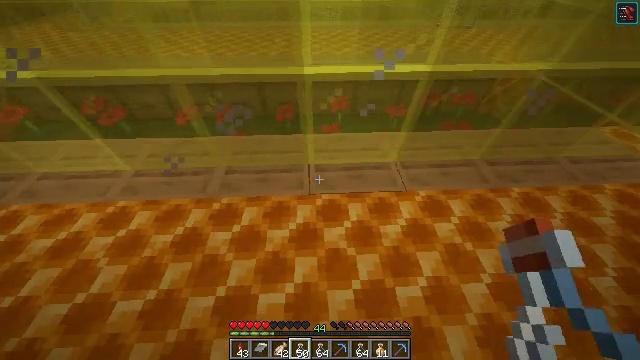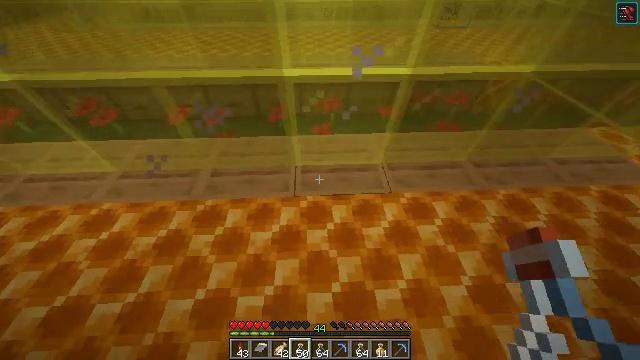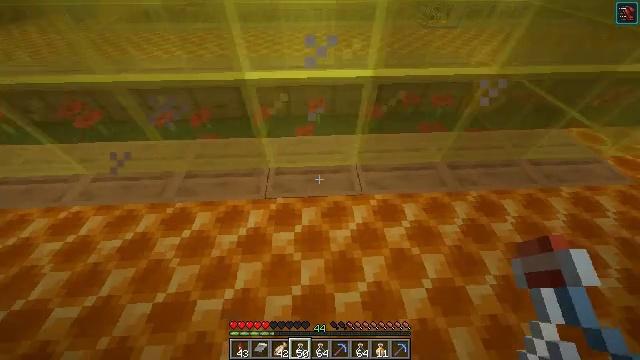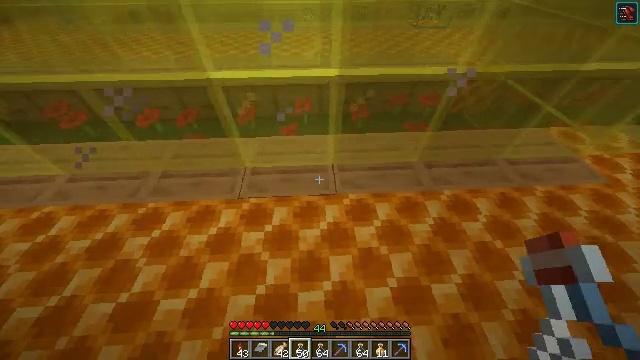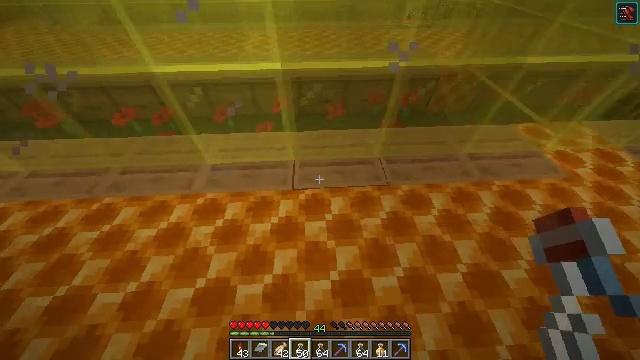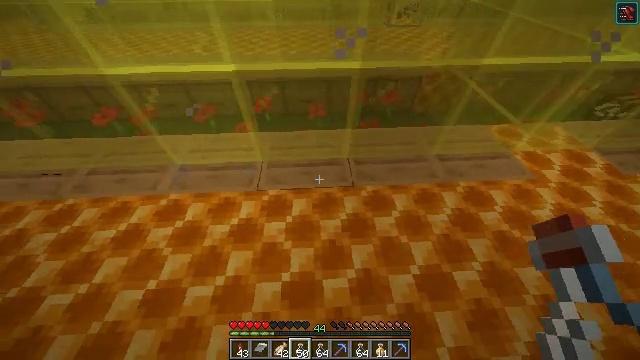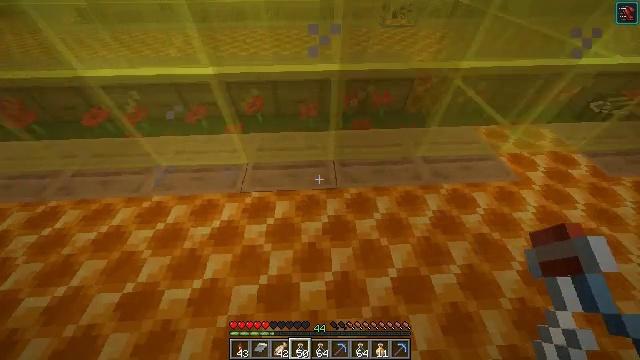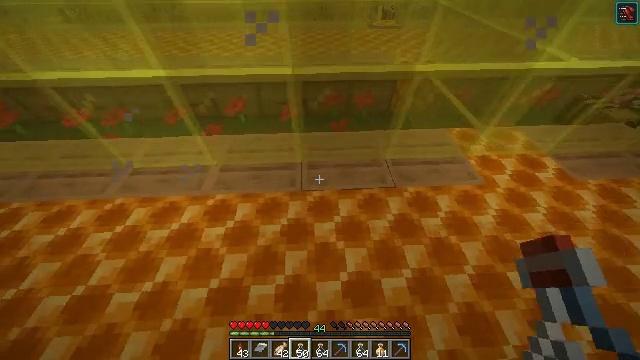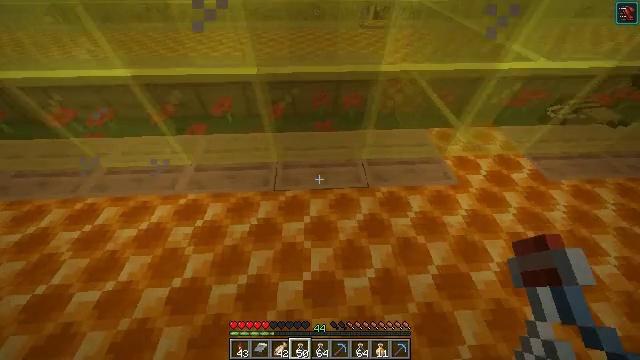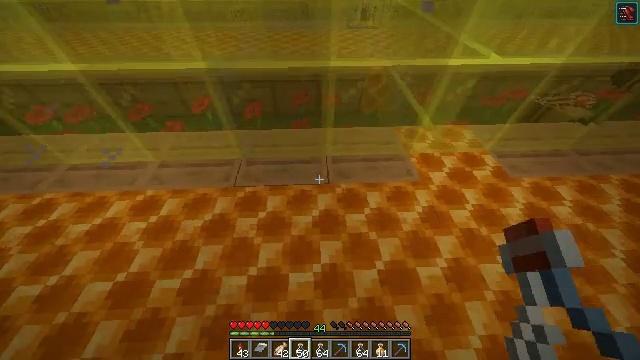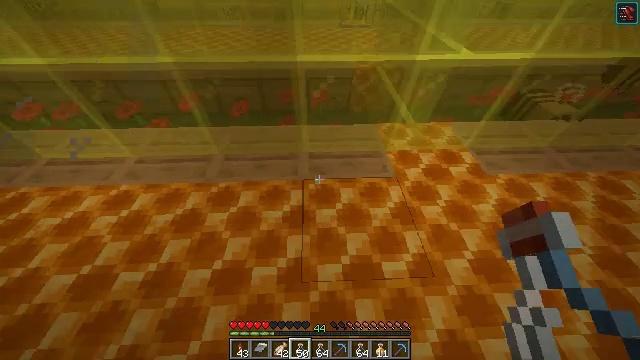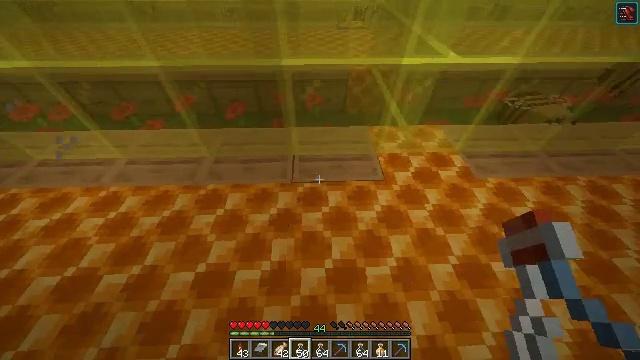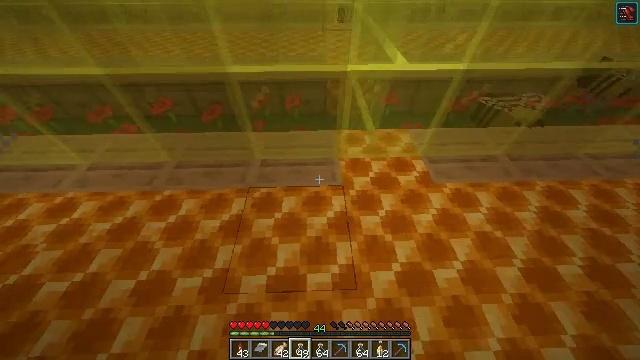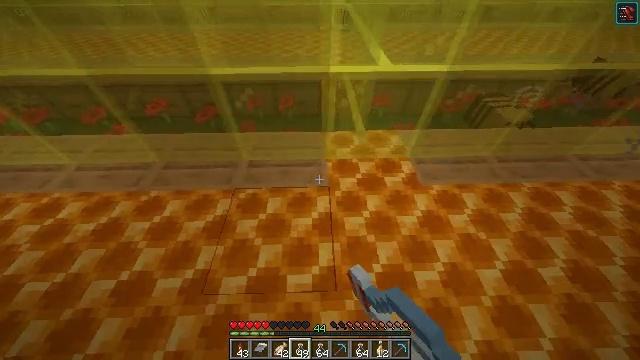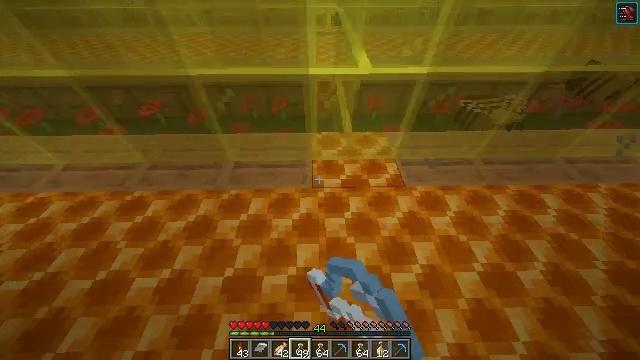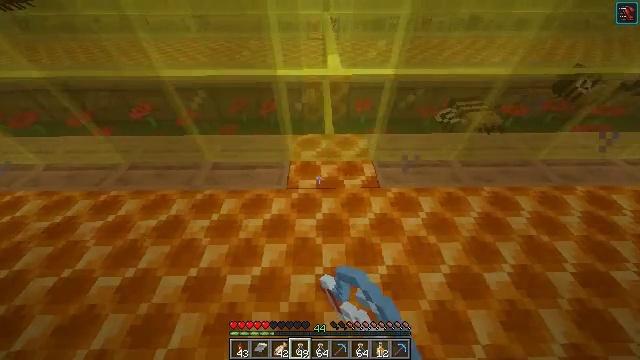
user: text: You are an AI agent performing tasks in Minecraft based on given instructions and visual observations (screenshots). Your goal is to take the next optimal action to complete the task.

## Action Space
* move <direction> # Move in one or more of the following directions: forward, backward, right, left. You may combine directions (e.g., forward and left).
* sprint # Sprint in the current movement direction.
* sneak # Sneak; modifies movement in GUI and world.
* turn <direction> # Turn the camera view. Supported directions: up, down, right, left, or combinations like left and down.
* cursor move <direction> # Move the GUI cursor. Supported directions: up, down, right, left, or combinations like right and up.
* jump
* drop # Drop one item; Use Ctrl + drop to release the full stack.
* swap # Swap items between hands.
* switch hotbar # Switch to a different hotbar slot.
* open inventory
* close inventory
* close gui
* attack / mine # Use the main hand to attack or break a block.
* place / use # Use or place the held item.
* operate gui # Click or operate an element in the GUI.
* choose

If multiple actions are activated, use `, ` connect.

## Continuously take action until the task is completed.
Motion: motion action
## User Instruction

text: Gather honey bottles to craft a honey block.
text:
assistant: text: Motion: move right, use / place
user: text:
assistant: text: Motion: move right, use / place
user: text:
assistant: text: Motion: move right, use / place
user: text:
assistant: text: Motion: move right, use / place
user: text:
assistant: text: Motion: move right, use / place
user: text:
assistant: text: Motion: move right, use / place
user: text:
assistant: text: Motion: move right, use / place
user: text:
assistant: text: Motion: move right, use / place
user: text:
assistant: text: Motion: move right, use / place
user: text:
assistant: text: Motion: move right, use / place
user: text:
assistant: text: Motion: move right, use / place
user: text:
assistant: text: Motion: move right, use / place
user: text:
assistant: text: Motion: move right, use / place
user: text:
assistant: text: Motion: move right, use / place
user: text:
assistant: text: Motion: move right, turn up, use / place
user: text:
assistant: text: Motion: move right, turn up, use / place
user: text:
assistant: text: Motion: move right, use / place
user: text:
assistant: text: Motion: move right, use / place
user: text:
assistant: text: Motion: move right, use / place
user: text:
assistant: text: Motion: move right, use / place
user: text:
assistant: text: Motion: move right, use / place
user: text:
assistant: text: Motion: move right, use / place
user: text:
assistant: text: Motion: move right, use / place
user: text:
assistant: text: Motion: move right, use / place
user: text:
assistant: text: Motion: move right, use / place
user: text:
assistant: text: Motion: move right, use / place
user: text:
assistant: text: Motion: move right, use / place
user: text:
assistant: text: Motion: move right, use / place
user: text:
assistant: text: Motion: move right, use / place
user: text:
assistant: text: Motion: move right, use / place